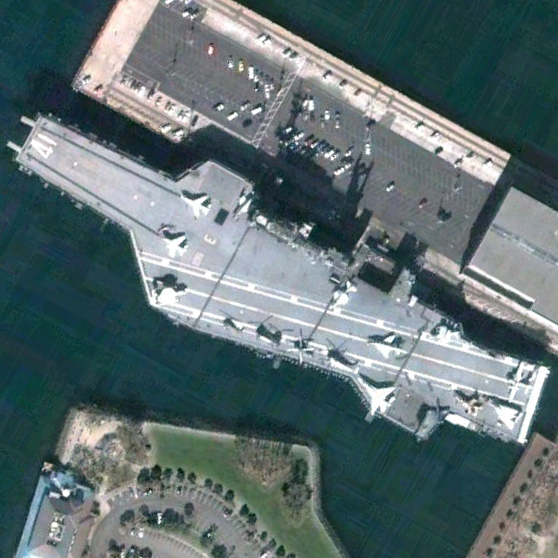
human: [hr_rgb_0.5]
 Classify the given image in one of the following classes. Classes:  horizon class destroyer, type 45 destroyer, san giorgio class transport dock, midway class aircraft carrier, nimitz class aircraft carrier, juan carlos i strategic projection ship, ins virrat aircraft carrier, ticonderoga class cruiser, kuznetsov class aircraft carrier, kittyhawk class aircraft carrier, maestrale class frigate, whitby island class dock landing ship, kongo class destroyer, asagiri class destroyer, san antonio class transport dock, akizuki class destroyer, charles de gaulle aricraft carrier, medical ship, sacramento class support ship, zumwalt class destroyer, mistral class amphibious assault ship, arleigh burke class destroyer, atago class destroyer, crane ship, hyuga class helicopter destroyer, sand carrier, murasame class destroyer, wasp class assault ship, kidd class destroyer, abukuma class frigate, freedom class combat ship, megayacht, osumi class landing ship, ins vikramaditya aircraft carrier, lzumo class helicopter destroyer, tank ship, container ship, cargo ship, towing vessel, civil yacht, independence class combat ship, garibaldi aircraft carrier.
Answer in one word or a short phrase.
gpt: Midway class aircraft carrier